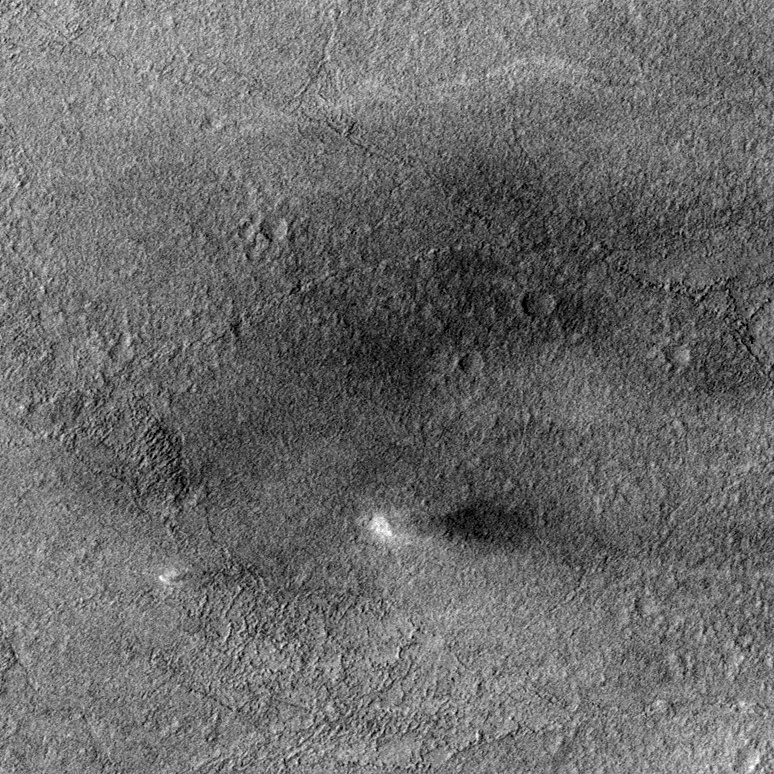
Label: dustdevil, dustdevil